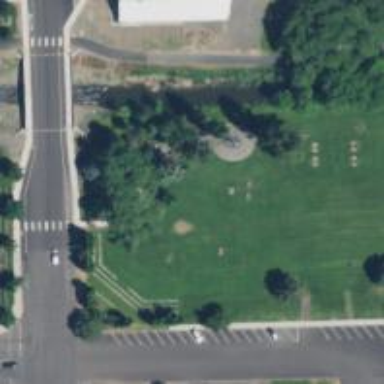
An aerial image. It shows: Memorial site with historic significance.